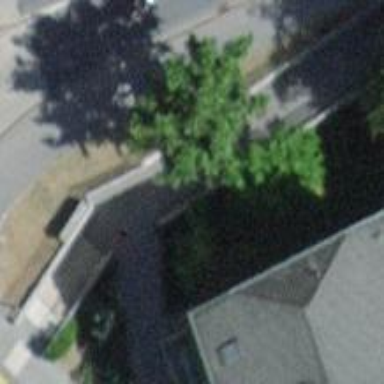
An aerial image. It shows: Footway tunnel.